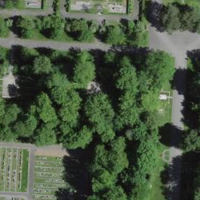
EUNIS habitat code: 55
Species observed at this site:
Allium ursinum